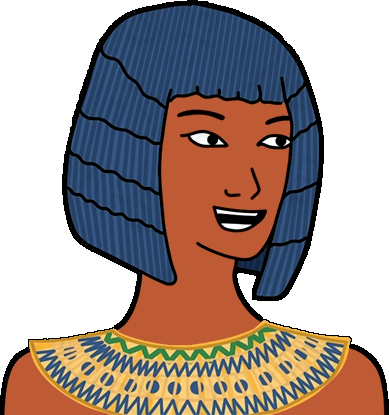
Label: 5_Doomer_Girl